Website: slack
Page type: payment
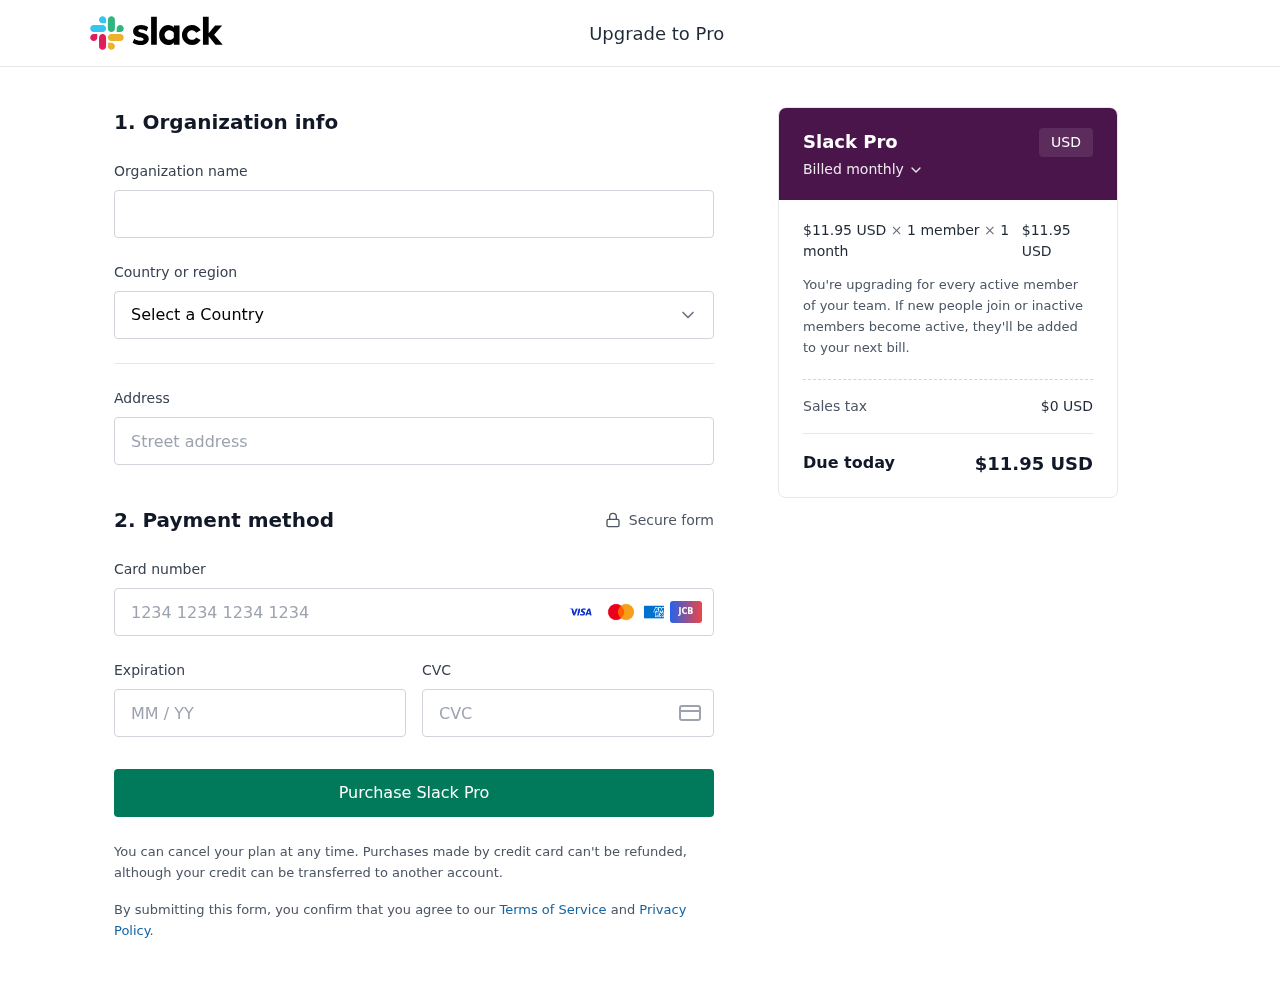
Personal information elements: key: PII_CARD_CVV
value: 099
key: PII_CARD_EXPIRY
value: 04/26
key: PII_CARD_NUMBER
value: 2249 1204 4624 5568
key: PII_COUNTRY
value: United States
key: PII_STREET
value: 567 Wall Pine Apt. 415
Product elements: key: PRODUCT1_PRICE
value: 11.95
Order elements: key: ORDER_SUBTOTAL
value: $11.95 USD
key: ORDER_TAX
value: $0 USD
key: ORDER_TOTAL
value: $11.95 USD